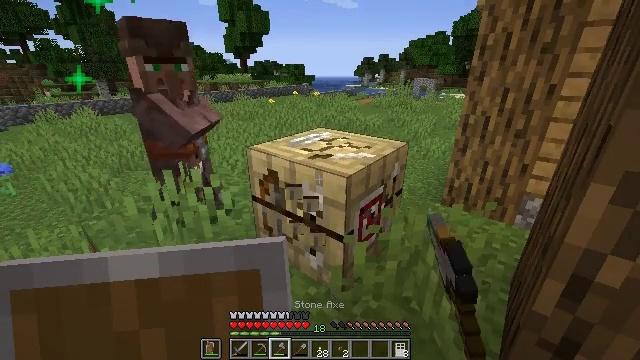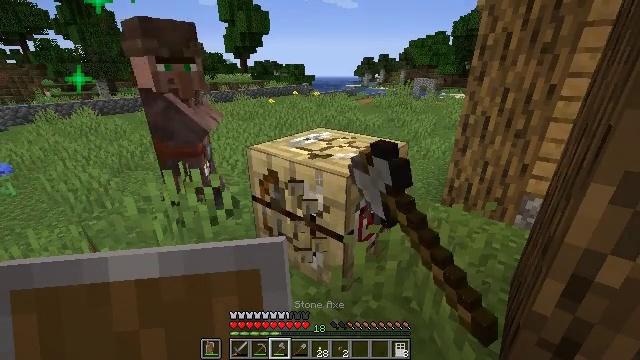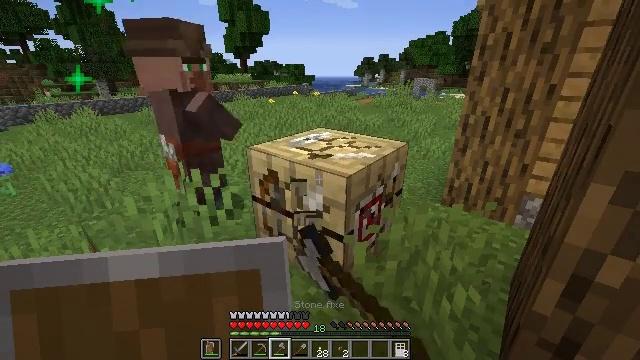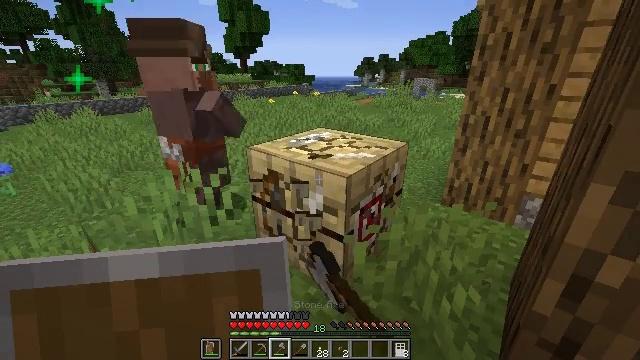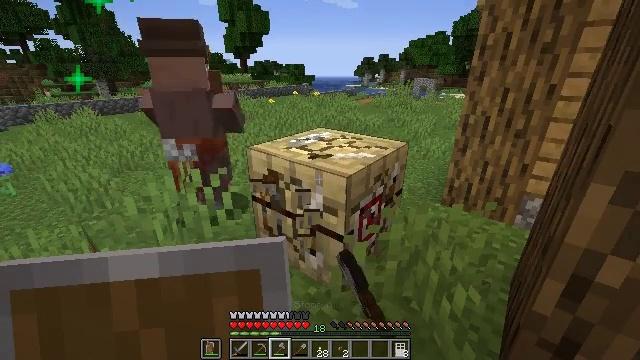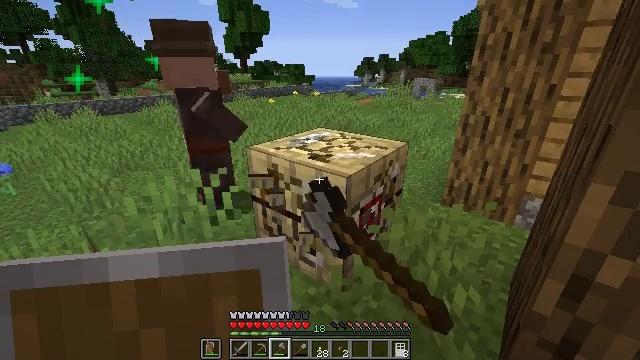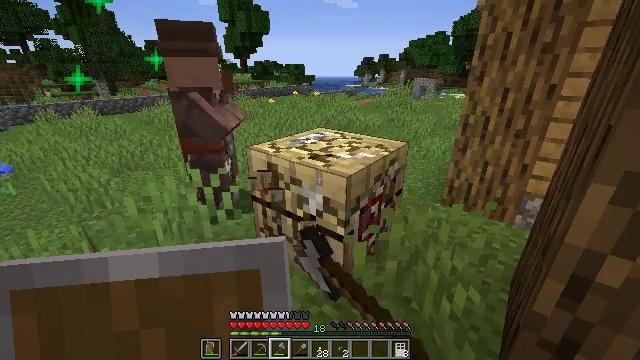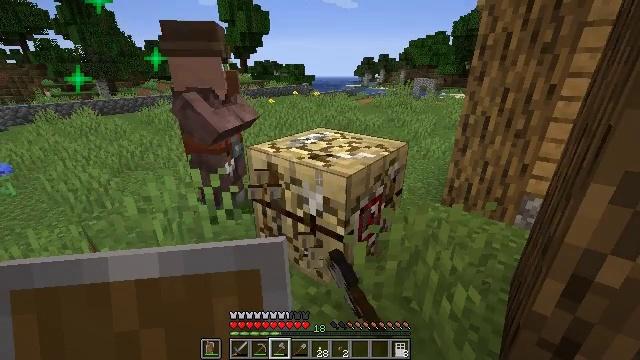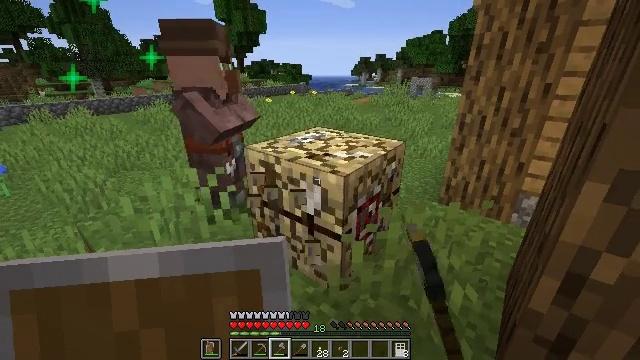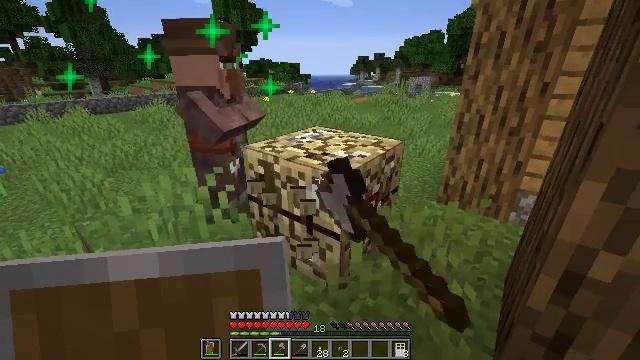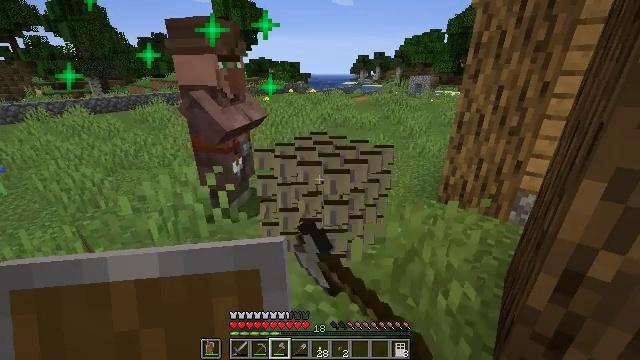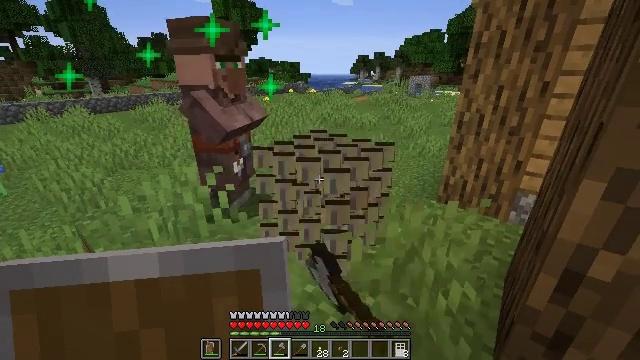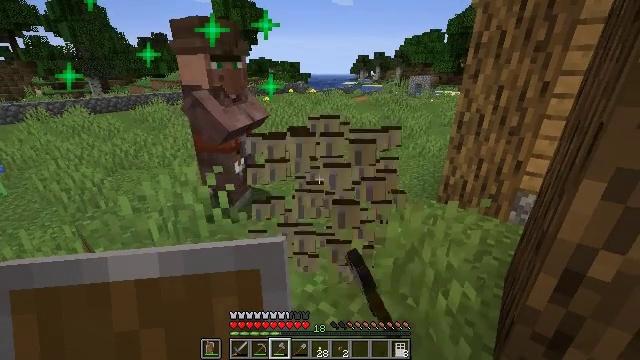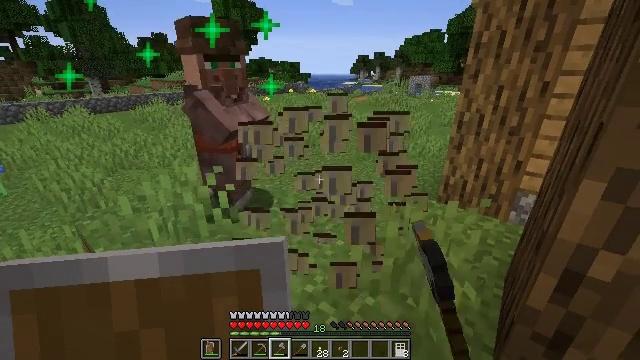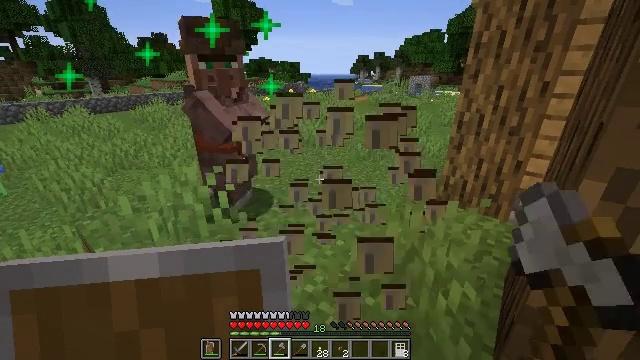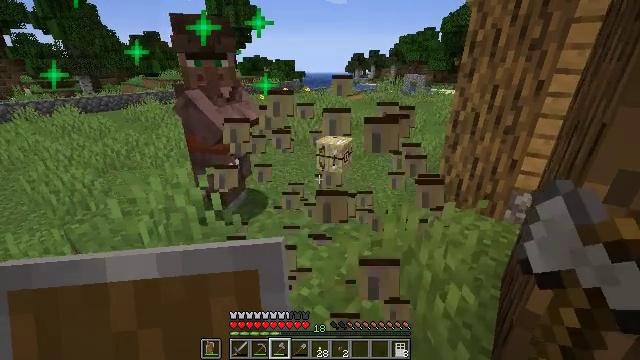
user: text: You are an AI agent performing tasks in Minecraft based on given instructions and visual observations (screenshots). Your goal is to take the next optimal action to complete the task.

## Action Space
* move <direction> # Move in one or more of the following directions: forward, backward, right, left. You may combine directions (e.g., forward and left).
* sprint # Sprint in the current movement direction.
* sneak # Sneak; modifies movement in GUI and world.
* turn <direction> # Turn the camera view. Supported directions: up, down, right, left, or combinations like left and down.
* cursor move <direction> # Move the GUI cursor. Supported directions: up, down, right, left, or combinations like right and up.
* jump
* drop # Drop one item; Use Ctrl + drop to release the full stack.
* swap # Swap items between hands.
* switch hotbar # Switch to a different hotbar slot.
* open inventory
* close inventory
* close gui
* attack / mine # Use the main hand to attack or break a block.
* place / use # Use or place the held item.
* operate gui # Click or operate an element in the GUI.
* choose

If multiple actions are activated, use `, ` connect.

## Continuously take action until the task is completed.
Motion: motion action
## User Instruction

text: Attack the fletching table to break it.
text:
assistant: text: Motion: attack / mine
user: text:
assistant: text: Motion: attack / mine
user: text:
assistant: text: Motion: attack / mine
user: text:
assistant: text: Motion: attack / mine
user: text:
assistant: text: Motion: attack / mine
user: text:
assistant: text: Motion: attack / mine
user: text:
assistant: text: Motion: attack / mine
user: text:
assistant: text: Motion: attack / mine
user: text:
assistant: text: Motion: attack / mine
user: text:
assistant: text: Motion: attack / mine
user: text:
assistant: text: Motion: attack / mine
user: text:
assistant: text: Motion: attack / mine
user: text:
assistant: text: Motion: attack / mine
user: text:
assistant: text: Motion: attack / mine
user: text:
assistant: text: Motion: move forward, turn right, attack / mine
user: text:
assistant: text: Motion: no_op